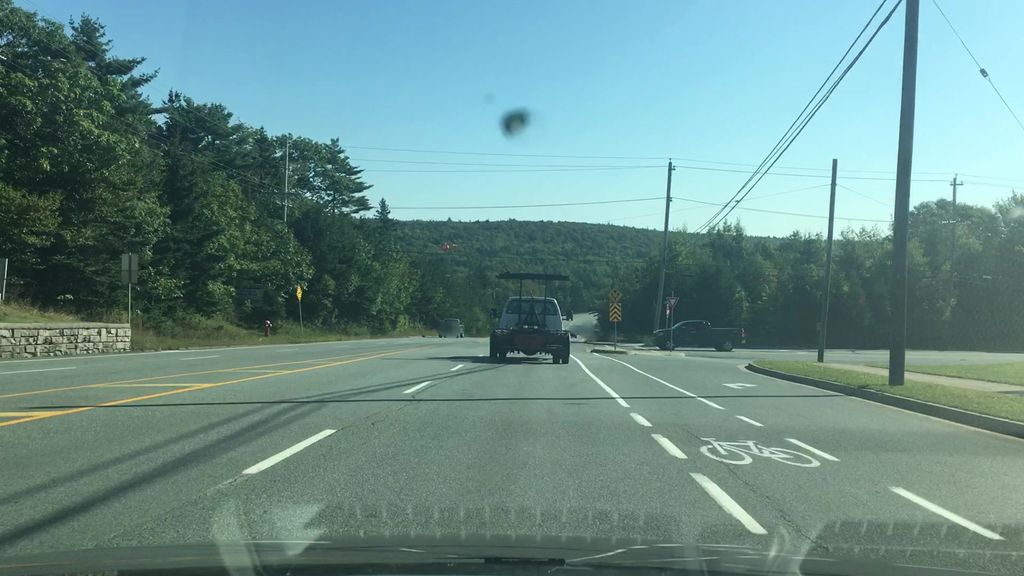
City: halifax